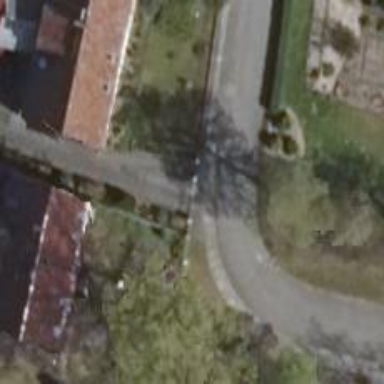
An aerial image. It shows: Smoothly paved residential road.